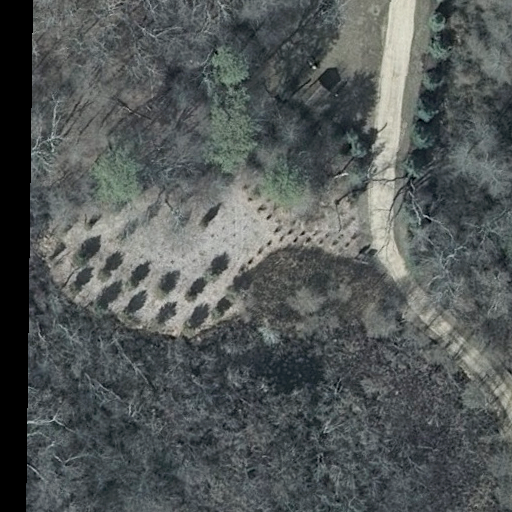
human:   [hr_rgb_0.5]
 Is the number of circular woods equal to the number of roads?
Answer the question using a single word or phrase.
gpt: no

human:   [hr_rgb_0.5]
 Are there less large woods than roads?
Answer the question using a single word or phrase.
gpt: no

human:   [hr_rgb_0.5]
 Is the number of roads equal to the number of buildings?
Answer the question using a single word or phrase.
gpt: no

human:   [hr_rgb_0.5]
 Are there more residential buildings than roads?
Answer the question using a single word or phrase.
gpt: no

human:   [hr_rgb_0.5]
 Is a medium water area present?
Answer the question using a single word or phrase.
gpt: no

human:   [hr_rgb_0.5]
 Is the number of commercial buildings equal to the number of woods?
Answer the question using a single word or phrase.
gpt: no

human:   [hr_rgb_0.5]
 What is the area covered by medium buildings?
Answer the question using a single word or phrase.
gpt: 0m2

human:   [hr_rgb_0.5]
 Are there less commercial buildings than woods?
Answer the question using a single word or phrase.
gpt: yes

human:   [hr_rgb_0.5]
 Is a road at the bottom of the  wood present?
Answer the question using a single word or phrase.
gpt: no

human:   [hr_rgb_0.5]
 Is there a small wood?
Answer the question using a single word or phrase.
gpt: no

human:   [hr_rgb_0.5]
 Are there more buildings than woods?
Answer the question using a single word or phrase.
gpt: no

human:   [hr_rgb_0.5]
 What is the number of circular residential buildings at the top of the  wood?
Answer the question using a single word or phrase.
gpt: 0

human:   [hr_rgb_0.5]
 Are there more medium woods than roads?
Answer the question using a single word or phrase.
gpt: no

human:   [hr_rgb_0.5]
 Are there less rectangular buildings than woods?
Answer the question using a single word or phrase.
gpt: yes

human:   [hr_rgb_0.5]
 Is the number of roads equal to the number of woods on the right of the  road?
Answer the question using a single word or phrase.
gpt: yes

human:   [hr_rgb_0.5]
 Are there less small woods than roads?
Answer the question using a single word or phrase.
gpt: yes

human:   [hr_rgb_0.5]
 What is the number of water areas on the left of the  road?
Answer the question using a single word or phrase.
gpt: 0

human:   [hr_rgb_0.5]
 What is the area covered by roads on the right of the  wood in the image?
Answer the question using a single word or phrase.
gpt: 0m2

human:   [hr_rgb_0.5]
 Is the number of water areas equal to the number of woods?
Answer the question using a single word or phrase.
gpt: no

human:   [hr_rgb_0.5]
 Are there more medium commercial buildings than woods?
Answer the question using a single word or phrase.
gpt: no

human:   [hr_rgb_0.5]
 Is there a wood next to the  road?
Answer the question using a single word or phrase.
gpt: yes

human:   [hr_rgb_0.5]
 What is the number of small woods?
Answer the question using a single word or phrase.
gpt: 0

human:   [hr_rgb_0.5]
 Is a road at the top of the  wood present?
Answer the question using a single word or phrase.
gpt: yes

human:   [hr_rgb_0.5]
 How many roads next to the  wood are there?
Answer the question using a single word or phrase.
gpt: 1

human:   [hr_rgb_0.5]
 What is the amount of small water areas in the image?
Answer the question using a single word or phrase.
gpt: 0

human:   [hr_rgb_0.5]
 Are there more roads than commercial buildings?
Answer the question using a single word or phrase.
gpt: yes

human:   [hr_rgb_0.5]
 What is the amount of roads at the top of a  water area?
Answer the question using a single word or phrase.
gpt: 0

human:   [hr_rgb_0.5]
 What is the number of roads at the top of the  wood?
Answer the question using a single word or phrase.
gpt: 1

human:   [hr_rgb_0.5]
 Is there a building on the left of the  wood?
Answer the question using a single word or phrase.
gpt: no

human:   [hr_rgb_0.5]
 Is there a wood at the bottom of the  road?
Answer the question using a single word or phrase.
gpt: yes

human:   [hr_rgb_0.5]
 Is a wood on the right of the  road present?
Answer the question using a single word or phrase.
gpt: yes

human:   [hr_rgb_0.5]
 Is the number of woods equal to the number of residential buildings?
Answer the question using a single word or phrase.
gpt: no

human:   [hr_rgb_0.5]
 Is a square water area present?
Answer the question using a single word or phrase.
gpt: no

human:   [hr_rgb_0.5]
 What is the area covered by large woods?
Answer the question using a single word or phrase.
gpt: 10641m2

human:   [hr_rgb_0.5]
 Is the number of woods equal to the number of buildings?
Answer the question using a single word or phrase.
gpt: no

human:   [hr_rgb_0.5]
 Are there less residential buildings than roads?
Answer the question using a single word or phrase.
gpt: yes